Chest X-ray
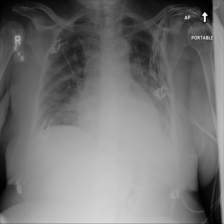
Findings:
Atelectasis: negative
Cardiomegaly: negative
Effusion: negative
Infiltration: positive
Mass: negative
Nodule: negative
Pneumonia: negative
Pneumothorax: negative
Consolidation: negative
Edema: positive
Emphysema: negative
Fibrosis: negative
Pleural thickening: negative
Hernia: negative